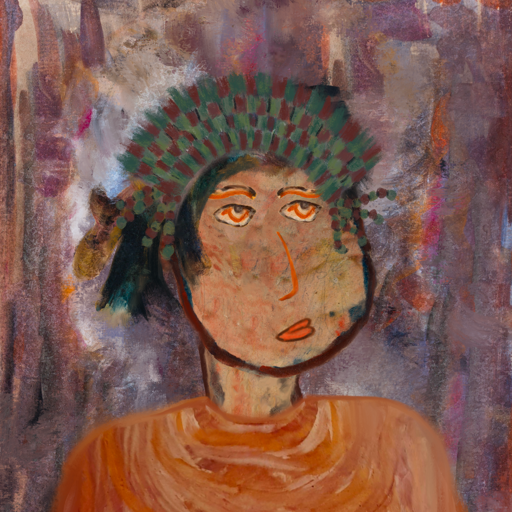
Background: Hypocrite, Head And Neck Side: Orphan, Face Side: Experience, Bust: Pious_Lady, Hair Side: Pipe, Head Accessory: After_Raid_Crown, Second Necklace: Blank, Necklace: Blank, Baby: Blank